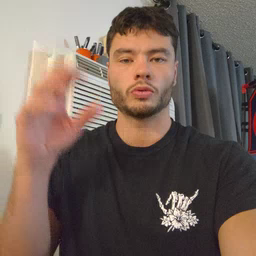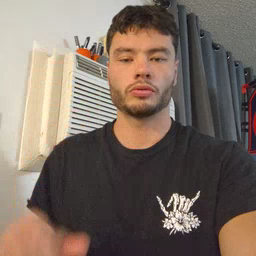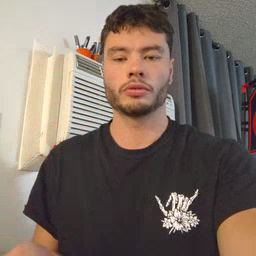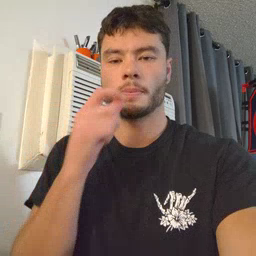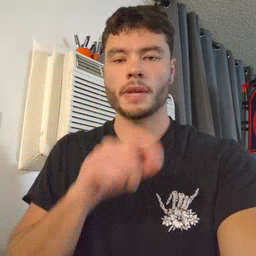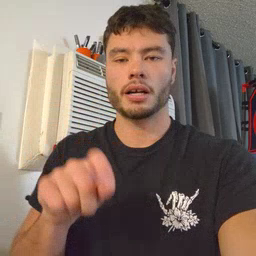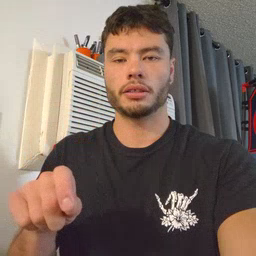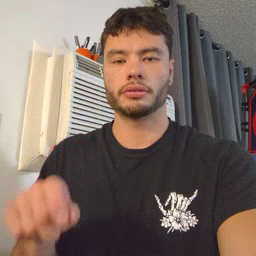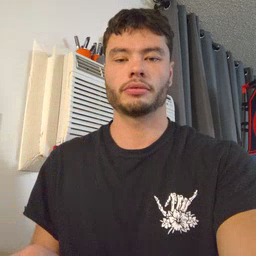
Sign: pen